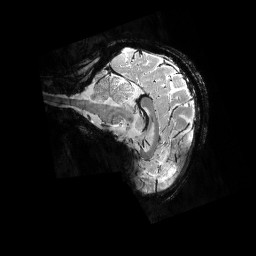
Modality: T2starw
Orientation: sagittal
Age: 30
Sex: female
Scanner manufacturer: siemens
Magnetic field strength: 6.98 T
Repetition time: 4.91 s
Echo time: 0.016 s